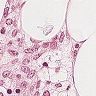
Metastatic tissue present: no